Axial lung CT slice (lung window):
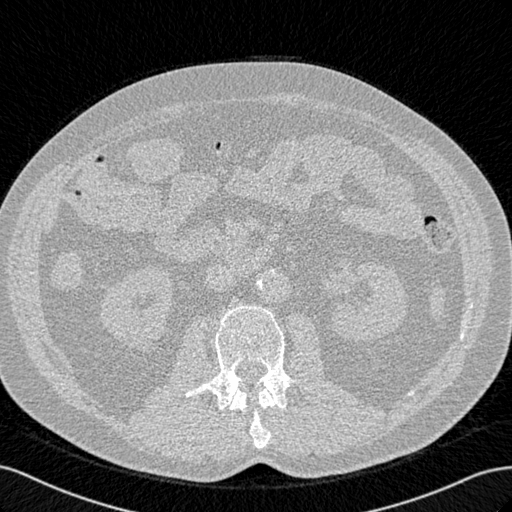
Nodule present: no